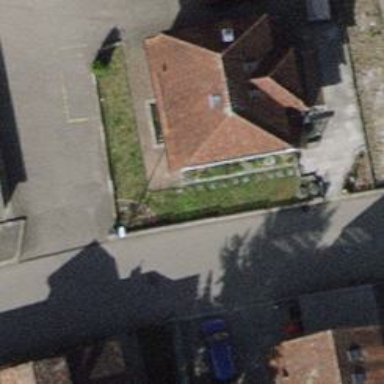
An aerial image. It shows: Detached building with roof shaped like quadruple saltbox.